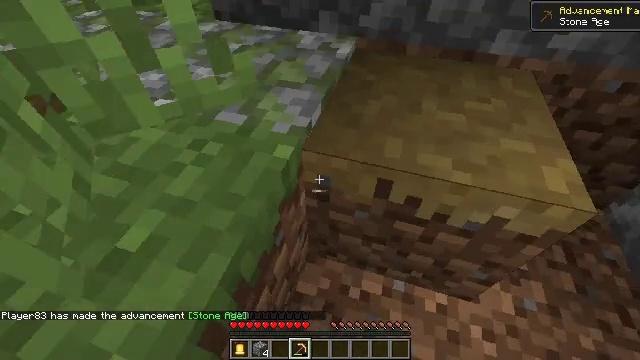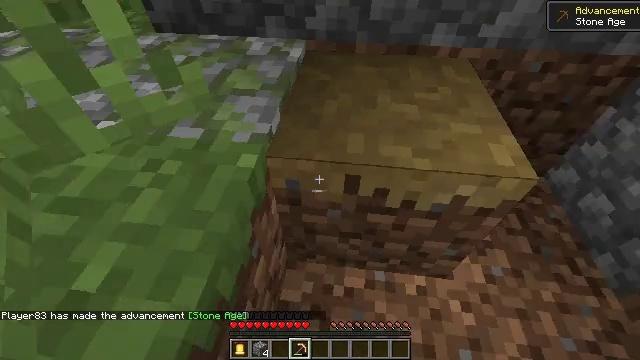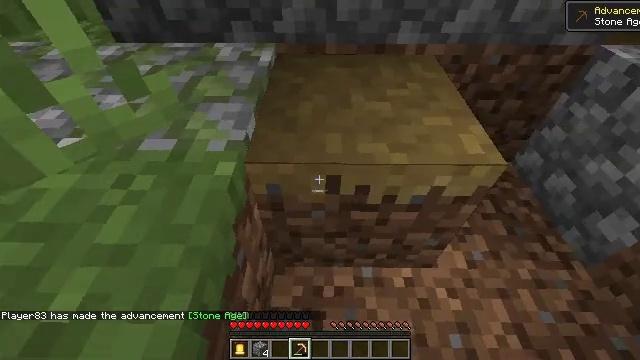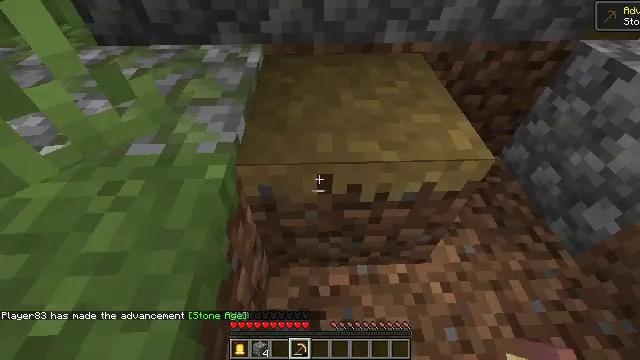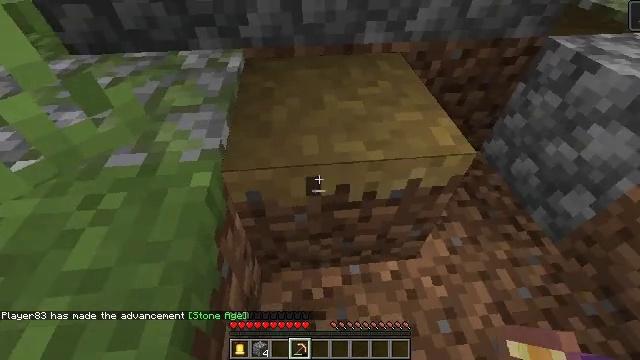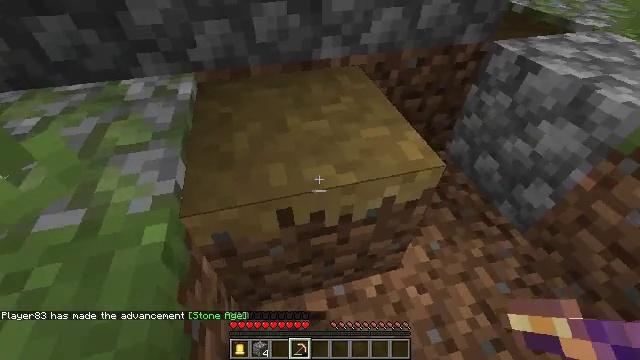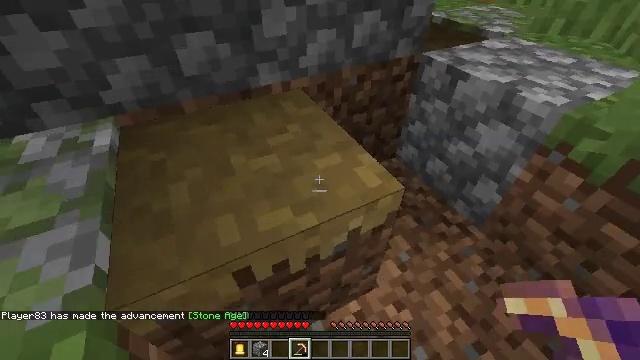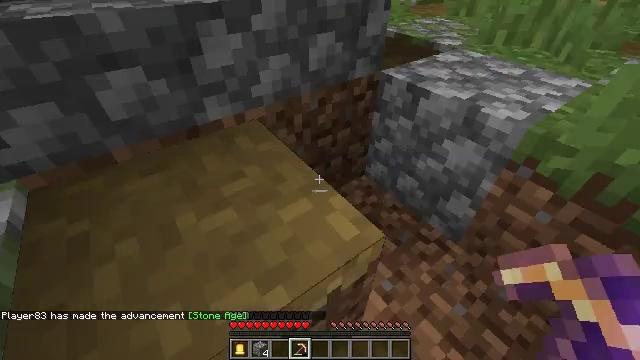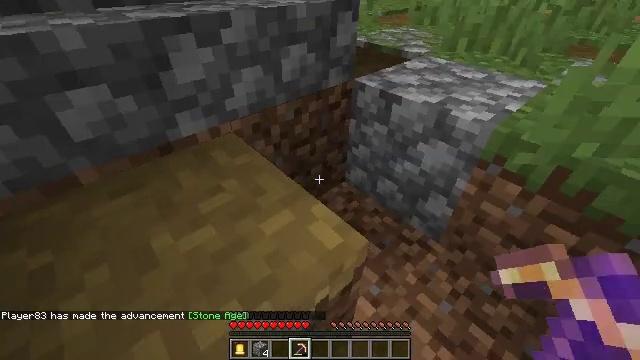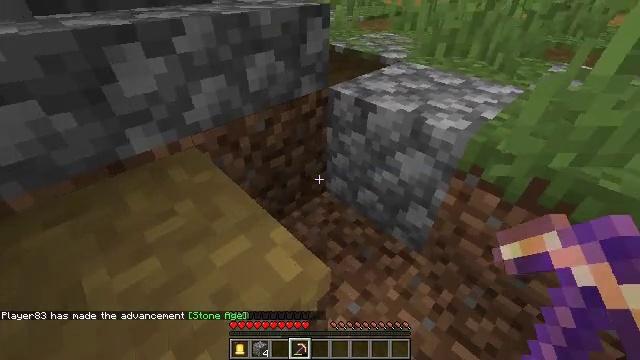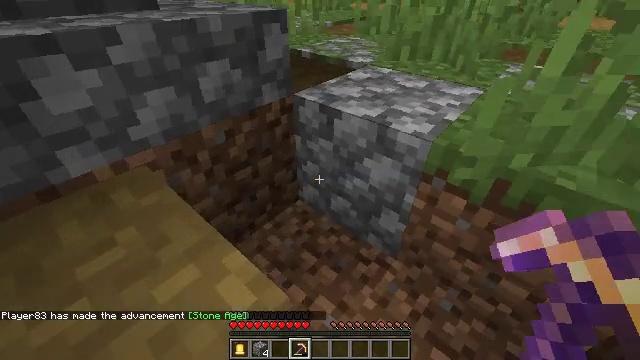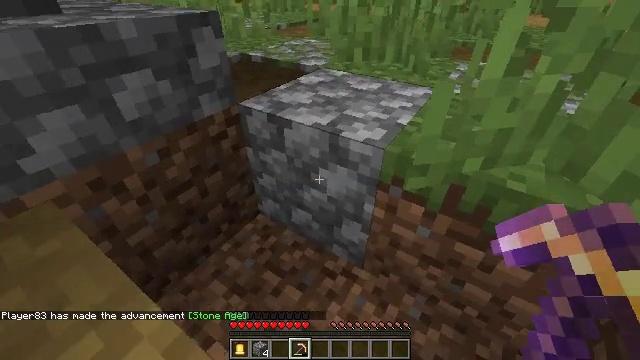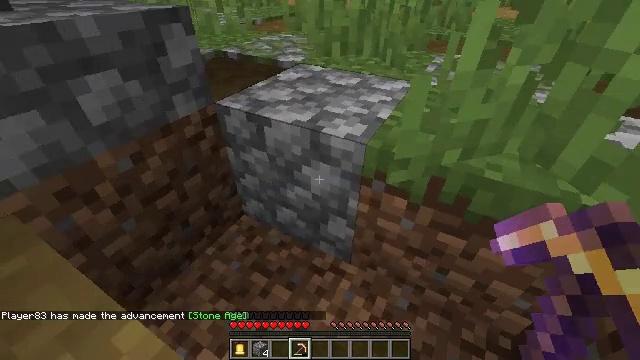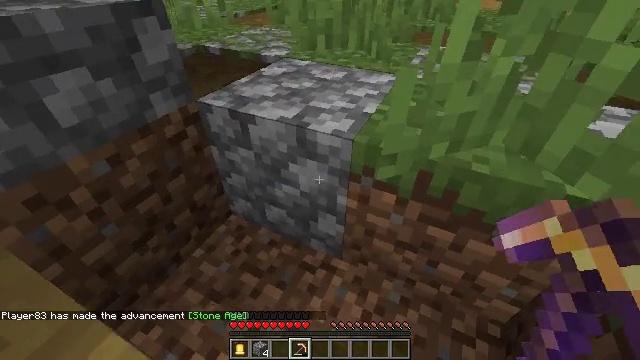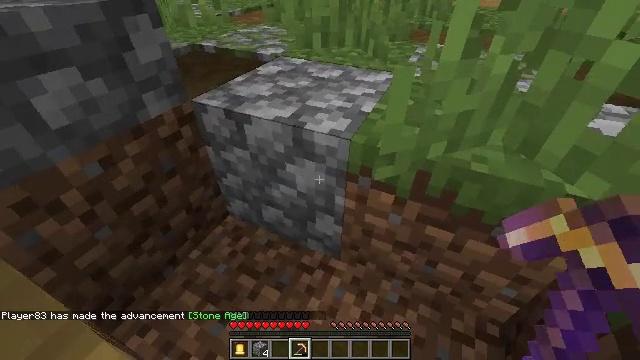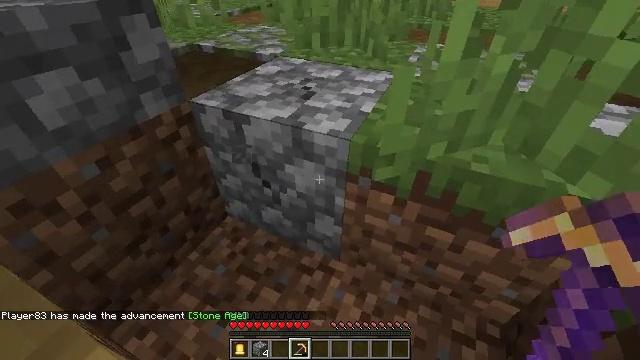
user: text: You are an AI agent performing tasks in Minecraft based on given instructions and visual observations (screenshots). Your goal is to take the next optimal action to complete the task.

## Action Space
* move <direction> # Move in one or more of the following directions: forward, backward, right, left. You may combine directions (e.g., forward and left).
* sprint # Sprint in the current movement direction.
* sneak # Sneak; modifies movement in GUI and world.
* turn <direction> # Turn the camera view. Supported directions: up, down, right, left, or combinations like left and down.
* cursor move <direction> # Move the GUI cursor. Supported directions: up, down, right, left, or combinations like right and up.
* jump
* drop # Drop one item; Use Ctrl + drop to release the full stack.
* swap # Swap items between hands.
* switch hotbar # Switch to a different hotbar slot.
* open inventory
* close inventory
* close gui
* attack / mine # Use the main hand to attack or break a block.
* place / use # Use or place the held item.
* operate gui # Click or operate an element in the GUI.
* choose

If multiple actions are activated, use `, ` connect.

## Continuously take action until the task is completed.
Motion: motion action
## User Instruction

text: Break the cobblestone to create a path.
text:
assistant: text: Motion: turn right
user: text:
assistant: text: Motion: turn right
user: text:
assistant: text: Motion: turn right
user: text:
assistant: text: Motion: turn right
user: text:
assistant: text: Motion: move forward, turn right and up
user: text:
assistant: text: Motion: move forward, turn right and up
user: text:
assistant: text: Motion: move forward, turn right and up
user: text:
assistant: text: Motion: move forward, turn right and up
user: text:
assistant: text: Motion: move forward, turn right
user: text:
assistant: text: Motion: move forward, turn right
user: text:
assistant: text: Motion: turn right
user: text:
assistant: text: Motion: turn right
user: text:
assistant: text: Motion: turn right and down
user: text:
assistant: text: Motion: no_op
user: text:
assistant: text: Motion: attack / mine
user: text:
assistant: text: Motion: attack / mine
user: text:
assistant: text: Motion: attack / mine
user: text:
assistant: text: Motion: turn left, attack / mine
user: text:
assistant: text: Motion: attack / mine
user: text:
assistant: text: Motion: attack / mine
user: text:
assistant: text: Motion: attack / mine
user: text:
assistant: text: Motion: attack / mine
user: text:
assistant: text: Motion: attack / mine
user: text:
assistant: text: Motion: attack / mine